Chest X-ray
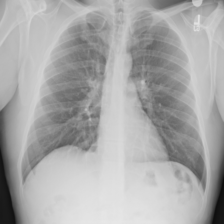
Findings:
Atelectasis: negative
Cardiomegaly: negative
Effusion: negative
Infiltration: negative
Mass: negative
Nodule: negative
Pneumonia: negative
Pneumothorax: negative
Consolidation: negative
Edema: negative
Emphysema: negative
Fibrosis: negative
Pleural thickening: negative
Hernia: negative